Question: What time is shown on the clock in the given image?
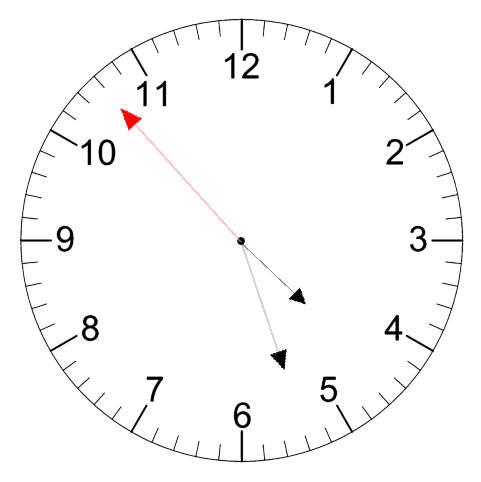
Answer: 04:26:53